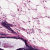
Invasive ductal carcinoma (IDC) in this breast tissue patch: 0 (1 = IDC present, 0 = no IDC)